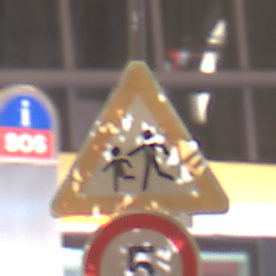
Verkehrszeichen: KinderRechts
Zusatzzeichen unten: Geschwindigkeit5
Umgebung: Indoor, Urban
Tageszeit: NotSpecified
Wetter: NotSpecified
Licht: Artificial
Jahreszeit: NotSpecified
Kontrast: MediumContrast